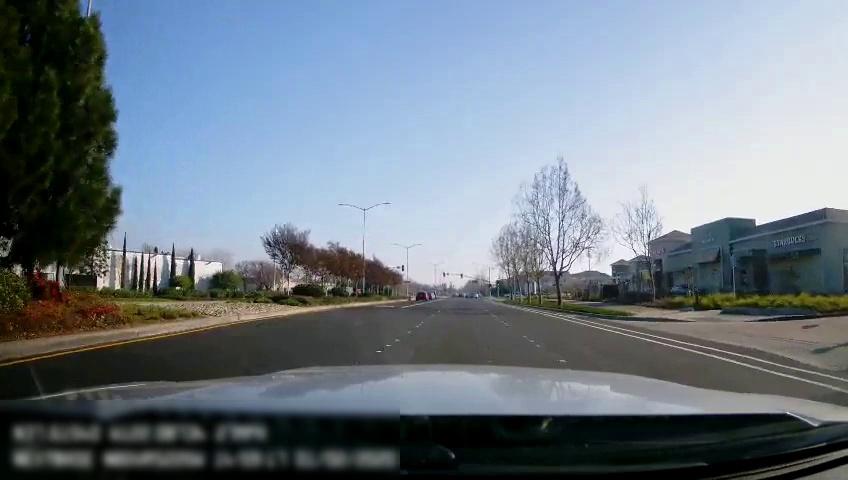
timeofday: Day
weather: Sunny
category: Drivable Space
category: Vehicles | Car
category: Lanes | Alternate Lane
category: Lanes | Current Lane
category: Lanes | Current Lane
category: Lanes | Current Lane
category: Lanes | Alternate Lane